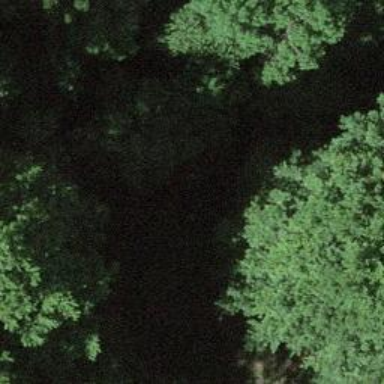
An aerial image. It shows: Culvert tunnel.